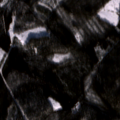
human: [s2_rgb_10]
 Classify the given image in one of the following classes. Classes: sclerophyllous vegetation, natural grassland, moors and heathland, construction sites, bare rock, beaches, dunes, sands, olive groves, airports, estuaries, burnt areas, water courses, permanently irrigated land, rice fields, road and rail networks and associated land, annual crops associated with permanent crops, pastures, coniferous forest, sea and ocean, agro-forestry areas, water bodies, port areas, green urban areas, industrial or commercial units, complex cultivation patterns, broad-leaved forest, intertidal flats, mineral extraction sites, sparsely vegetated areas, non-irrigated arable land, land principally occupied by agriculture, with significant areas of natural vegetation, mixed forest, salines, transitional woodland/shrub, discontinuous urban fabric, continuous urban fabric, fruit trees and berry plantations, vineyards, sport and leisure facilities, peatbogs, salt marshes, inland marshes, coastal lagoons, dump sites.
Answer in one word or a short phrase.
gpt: coniferous forest, mixed forest